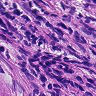
Metastatic tissue present: yes